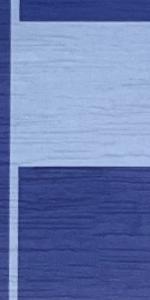
Label: Empty